Question: I'm trying to make an ActionBar Menu OverFlow. The type twitter does. Where The Name and The UserName shows on the first Item on the OverFlow. So, I did this, but it's not taking any effect, any help would be appreciated. There is my code:
'''
@Override
public boolean onPrepareOptionsMenu(Menu menu) {
MenuItem menuItem = menu.findItem(R.id.username);
View usname = getLayoutInflater().inflate(R.layout.action_menu_overflow, null);
TextView uName = (TextView) usname.findViewById(R.id.profileName);
TextView slug = (TextView) usname.findViewById(R.id.slugName);
uName.setText("Users");
slug.setText("Tracer");
menuItem.setActionView(usname);
//MenuItemCompat.setActionView(menuItem, usname);
//menuItem.setTitle("Users");
return super.onPrepareOptionsMenu(menu);
}
'''
'''
<menu xmlns:android="http://schemas.android.com/apk/res/android"
xmlns:app="http://schemas.android.com/apk/res-auto"
xmlns:tools="http://schemas.android.com/tools"
tools:context=".MainActivity">
<item
android:id="@+id/username"
android:title="@string/username"
app:showAsAction="never" />
<item
android:id="@+id/logout"
android:title="@string/logout"
app:showAsAction="never" />
</menu>
'''
'''
<LinearLayout xmlns:android="http://schemas.android.com/apk/res/android"
android:orientation="vertical"
android:layout_width="match_parent"
android:layout_height="match_parent"
android:id="@+id/slugLayout">
<TextView
android:layout_width="wrap_content"
android:layout_height="wrap_content"
android:textSize="18sp"
android:text="New Text"
android:id="@+id/profileName" />
<TextView
android:layout_width="wrap_content"
android:layout_height="wrap_content"
android:textSize="16sp"
android:layout_marginLeft="15dp"
android:text="New Text"
android:id="@+id/slugName" />
</LinearLayout>
'''

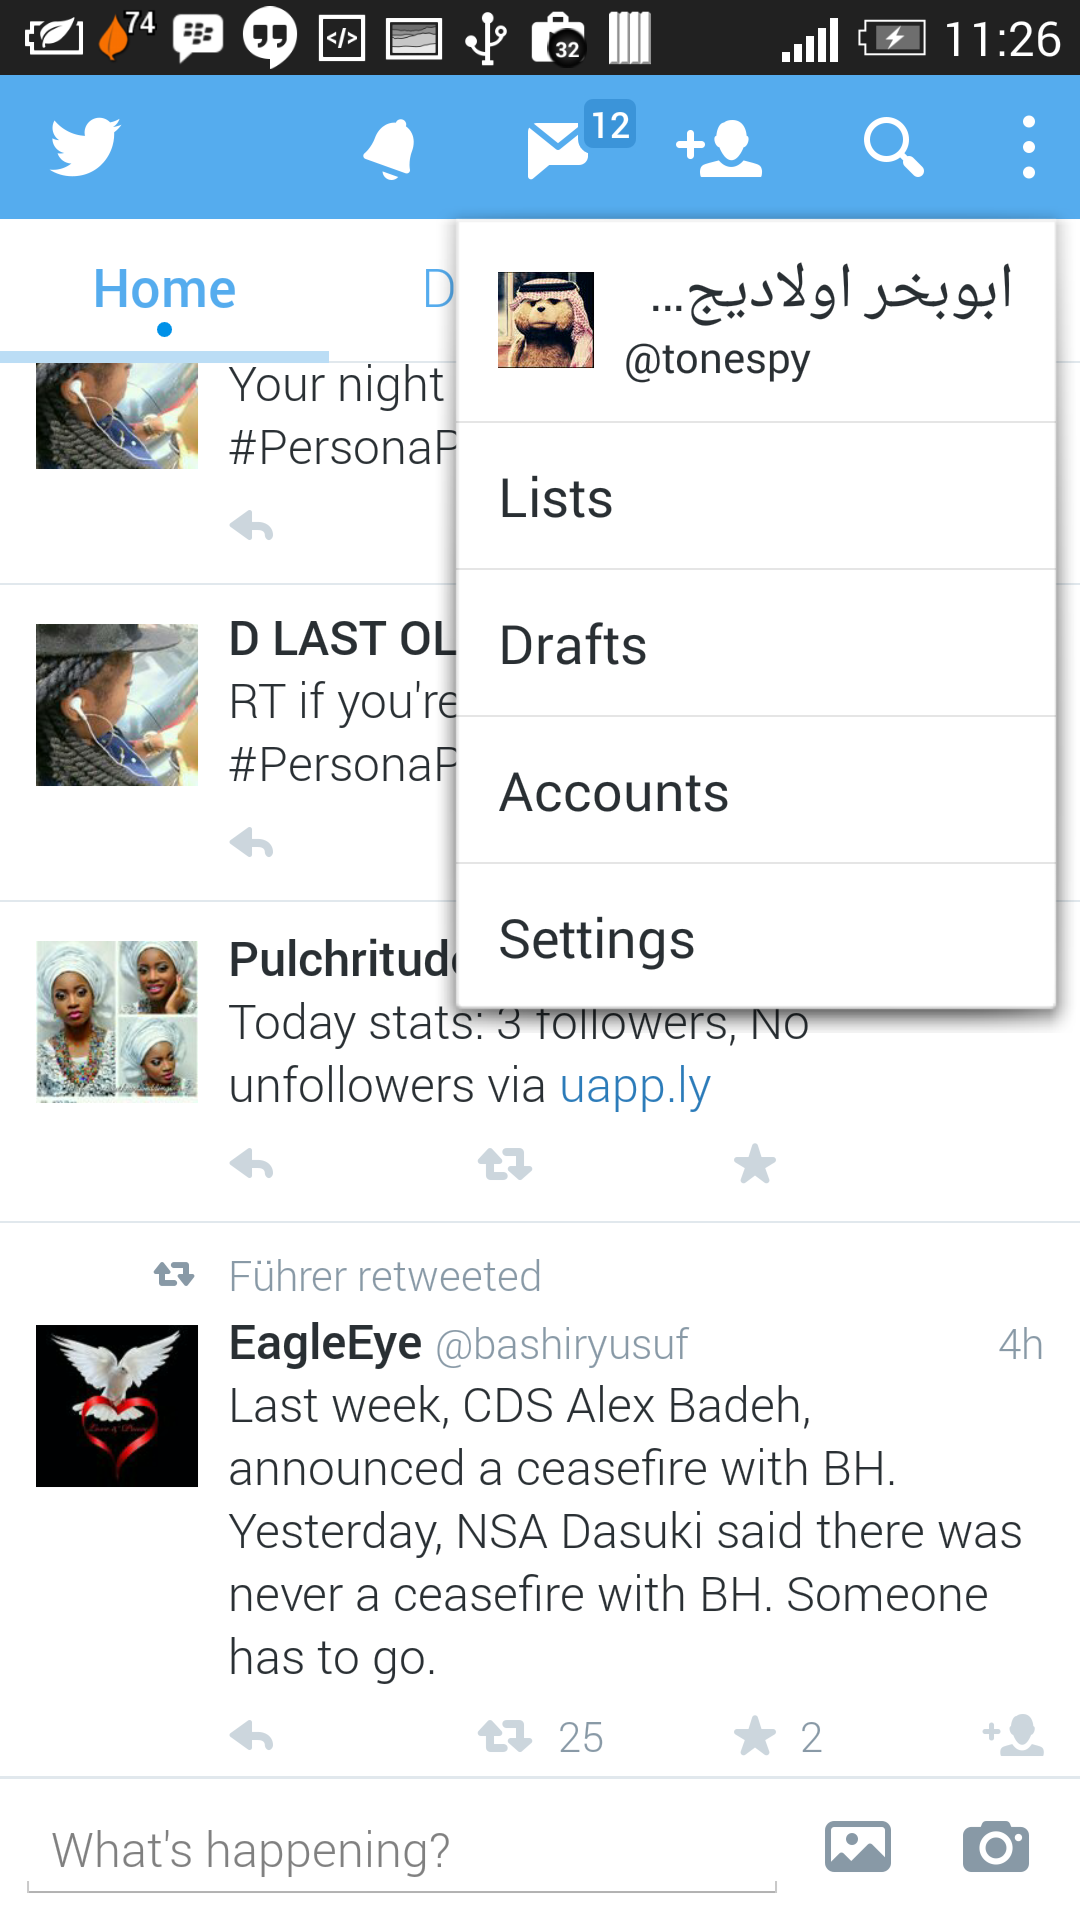
Answer: This cannot be achieved by use of PopUpMenu, which the normal android overflow menu uses since it is constrained to not easily be used with complex custom layout/adapter . However, this twitter-like overflow menu can easily be achieved by use of ListPopupWindow, which is made to be easily used with more complex layouts/adapters.
To make this simple ,you can have a function in your activity/fragment to setup the ListPopupWindow . This is an example:
'''
public void onListPopUp(View anchor)
{
// This a sample dat to fill our ListView
ArrayList<Person> personItem = new ArrayList<Person>();
personItem.add(new Person(R.drawable.remove_placeholder_userpic, "Mamluki", "@DigitalSurgeonR"));
personItem.add(new Person(0, "Lists", "@Lists"));
personItem.add(new Person(0, "Drafts", "@Drafts"));
personItem.add(new Person(0, "Accounts", "@Accounts"));
// Initialise our adapter
ListPopupWindowAdapter mListPopUpAdapter = new ListPopupWindowAdapter(this, personItem);
//Initialise our ListPopupWindow instance
final ListPopupWindow pop = new ListPopupWindow(this);
// Configure ListPopupWindow properties
pop.setAdapter(mListPopUpAdapter);
// Set the view below/above which ListPopupWindow dropdowns
pop.setAnchorView(anchor);
// Setting this enables window to be dismissed by click outside ListPopupWindow
pop.setModal(true);
// Sets the width of the ListPopupWindow
pop.setContentWidth(150);
// Sets the Height of the ListPopupWindow
pop.setHeight(ListPopupWindow.WRAP_CONTENT);
// Set up a click listener for the ListView items
pop.setOnItemClickListener(new AdapterView.OnItemClickListener() {
@Override
public void onItemClick(AdapterView<?> adapterView, View view, int position, long l) {
// Dismiss the LisPopupWindow when a list item is clicked
pop.dismiss();
Toast.makeText(MainActivity.this, "Clicked ListPopUp item " + ((Person) adapterView.getItemAtPosition(position)).getName(), Toast.LENGTH_LONG).show();
}
});
pop.show();
}
'''
This function can be called from the method override below -:
'''
@Override
public boolean onOptionsItemSelected(MenuItem item)
{
switch (item.getItemId())
{
case R.id.action_overflow:
// Works as long as list item is always visible and does not go into the menu overflow
final View menuItemView = findViewById(R.id.action_overflow);
onListPopUp(menuItemView);
Log.w(LOG_TAG, "You called me OverFlow");
return true;
default:
{
return super.onOptionsItemSelected(item);
}
}
}
'''
Our adapter will extend the BaseAdapter and will have the following code snippet .
'''
public class ListPopupWindowAdapter extends BaseAdapter {
// ----------------------------------------
// Variables
// ----------------------------------------
private Context context;
private ArrayList<Person> personItem;
// ----------------------------------------
// Methods
// ----------------------------------------
public ListPopupWindowAdapter(Context context, ArrayList<Person> personItem)
{
this.context = context;
this.personItem = personItem;
}
// ----------------------------------------
public View getView(int position, View convertView, ViewGroup parent) {
ImageView profilePic;
TextView name;
TextView userName;
boolean isWithPicture = (personItem.get(position).getProfilePic() != 0);
// Small List View , no need to recycle views
LayoutInflater inflater = (LayoutInflater) context.getSystemService(Context.LAYOUT_INFLATER_SERVICE);
// Is this the row with the p.picture
if(isWithPicture)
{
//Layout for the top row with profile picture /Avatar
convertView = inflater.inflate(R.layout.toolbar_overflow_item_row, parent, false);
profilePic = (ImageView) convertView .findViewById(R.id.imageProfilePic);
profilePic.setImageResource(personItem.get(position).getProfilePic());
userName = (TextView) convertView .findViewById(R.id.textUsername);
userName.setText(personItem.get(position).getUserName());
}
else
{
//Layout for the other layout without an images
convertView = inflater.inflate(R.layout.toolbar_overflow_item_row_text, parent, false);
}
name = (TextView) convertView .findViewById(R.id.textViewName);
name.setText(personItem.get(position).getName());
return convertView ;
}
// ----------------------------------------
// Implemented
// ----------------------------------------
@Override
public Object getItem(int index)
{
return personItem.get(index);
}
@Override
public long getItemId(int position)
{
return position;
}
@Override
public int getCount()
{
return personItem.size();
}
}
'''
We have two layouts . One for the listView top row item and another for the other rows.
-top row item
'''
<?xml version="1.0" encoding="utf-8"?> <LinearLayout
xmlns:android="http://schemas.android.com/apk/res/android"
android:layout_width="match_parent"
android:layout_height="match_parent"
android:orientation="horizontal"
android:padding="6dp">
<ImageView
android:id="@+id/imageProfilePic"
android:layout_width="40dp"
android:layout_height="40dp"
android:visibility="visible"
android:src="@color/apptheme_accent_teal" />
<LinearLayout
android:layout_width="wrap_content"
android:layout_height="wrap_content"
android:orientation="vertical"
android:paddingLeft="16dp"
>
<TextView
android:id="@+id/textViewName"
android:layout_width="wrap_content"
android:layout_height="wrap_content"
android:text="Mamluki"
android:textColor="@android:color/black"
android:textSize="16sp" />
<TextView
android:id="@+id/textUsername"
android:layout_width="wrap_content"
android:layout_height="wrap_content"
android:visibility="visible"
android:paddingTop="6dp"
android:text="\@DigitalSurgeonR"
android:textColor="?android:attr/textColorSecondary"
android:textSize="13sp" />
</LinearLayout> </LinearLayout>
'''
-other row items
'''
<?xml version="1.0" encoding="utf-8"?>
<LinearLayout xmlns:android="http://schemas.android.com/apk/res/android"
android:layout_width="match_parent"
android:layout_height="match_parent"
android:orientation="horizontal"
android:padding="14dp">
<LinearLayout
android:layout_width="wrap_content"
android:layout_height="wrap_content"
android:orientation="vertical"
>
<TextView
android:id="@+id/textViewName"
android:layout_width="wrap_content"
android:layout_height="wrap_content"
android:text="Mamluki"
android:textColor="@android:color/black"
android:textSize="16sp" />
</LinearLayout>
</LinearLayout>
'''
Additionally , to set the position of the <URL>
we can use methods:-
'''
setVerticalOffset(int offset)
setHorizontalOffset(int offset)
'''
The Horizontal & Vertical offset are 0 by default . Setting the vertical offset to makes the overlay the actionbar/toolbar . The more negative value pushes it further up . Alternatively you can set it as a Style in your like below
'''
<style name="AppThemeToolBar" parent="AppBaseThemeNoActionBar.Dark" >
<!-- Customize your theme here. -->
<!-- ListPopUpWindow styles -->
<item name="listPopupWindowStyle">@style/Widget.App.ListPopupWindow</item>
</style>
<!-- Widget styles -->
<style name="Widget" />
<style name="Widget.App" parent="Widget" />
<!-- Widget ListPopUpWindow Style-->
<style name="Widget.App.ListPopupWindow" parent="Widget.AppCompat.Light.ListPopupWindow">
<item name="android:dropDownVerticalOffset">-36px</item>
</style>
'''